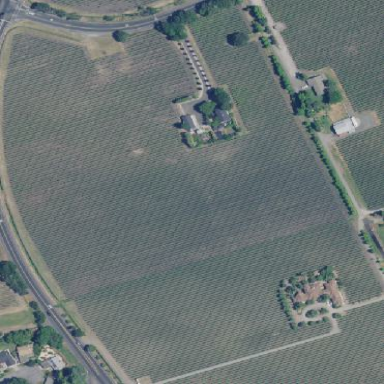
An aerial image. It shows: Vineyard growing grapes.